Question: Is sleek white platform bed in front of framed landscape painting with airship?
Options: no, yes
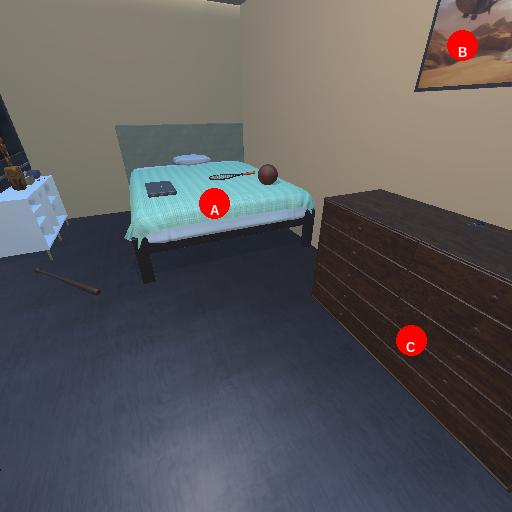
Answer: no